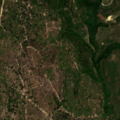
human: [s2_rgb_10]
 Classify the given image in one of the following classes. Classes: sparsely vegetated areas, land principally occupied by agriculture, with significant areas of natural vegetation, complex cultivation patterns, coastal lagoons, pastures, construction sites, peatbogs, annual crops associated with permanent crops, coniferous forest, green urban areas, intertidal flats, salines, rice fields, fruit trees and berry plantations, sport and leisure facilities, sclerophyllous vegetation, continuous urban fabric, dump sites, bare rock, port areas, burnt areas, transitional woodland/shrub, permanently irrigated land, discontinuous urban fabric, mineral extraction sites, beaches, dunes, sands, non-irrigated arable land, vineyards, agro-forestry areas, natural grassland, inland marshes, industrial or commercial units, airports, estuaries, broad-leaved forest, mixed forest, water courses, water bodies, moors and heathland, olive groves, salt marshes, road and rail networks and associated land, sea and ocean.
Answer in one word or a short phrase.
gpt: continuous urban fabric